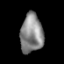
Tissue: prostate
Cell type: Fibroblasts
Senescence score: 0.7091
Nuclear area (px): 850
Mean DAPI intensity: 137.714